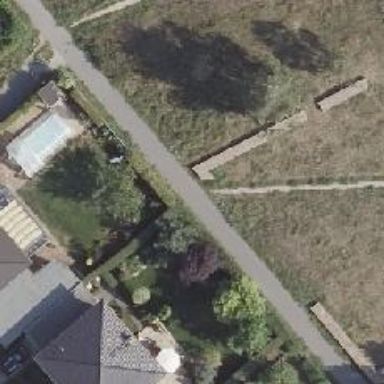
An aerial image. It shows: Footway covered with grass.